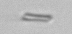
Label: fiber